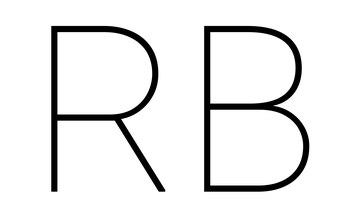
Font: Roboto_Thin